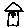
Label: house